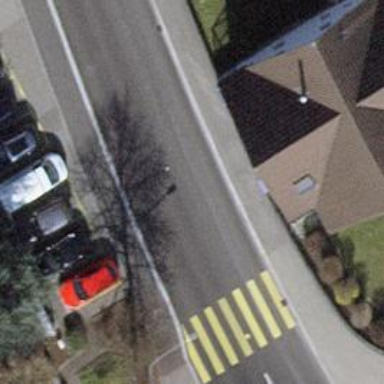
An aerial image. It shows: Asphalt sidewalk along the footway.